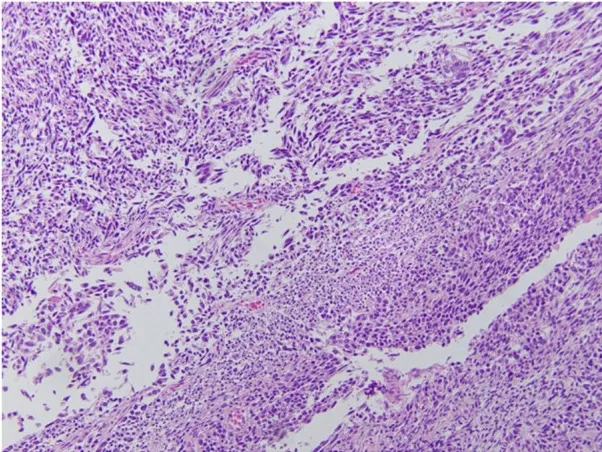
Spindle cell sarcoma component of the tumor.
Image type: pathology (h&e)